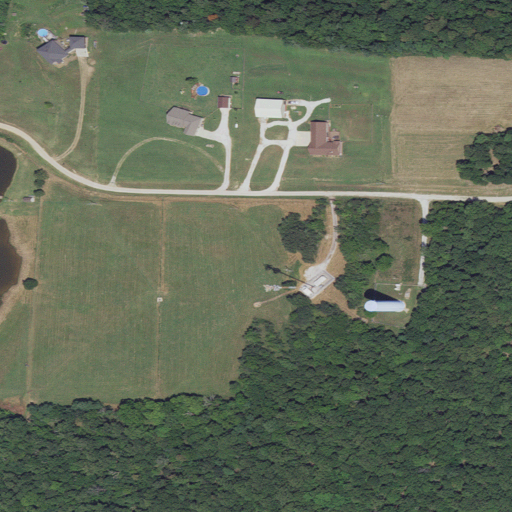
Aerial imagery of mountain in Arkansas named Wasburn Mountain containing pasture, deciduous forest, shrub, medium intensity development, low intensity development, open water, and grassland